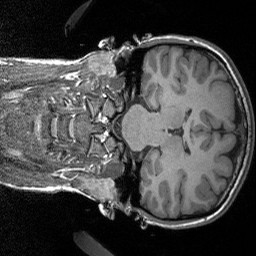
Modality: T1w
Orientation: coronal
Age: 20
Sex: female
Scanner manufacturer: siemens
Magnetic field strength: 3 T
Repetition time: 1.9 s
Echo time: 0.00227 s